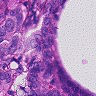
Metastatic tissue present: yes